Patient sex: M
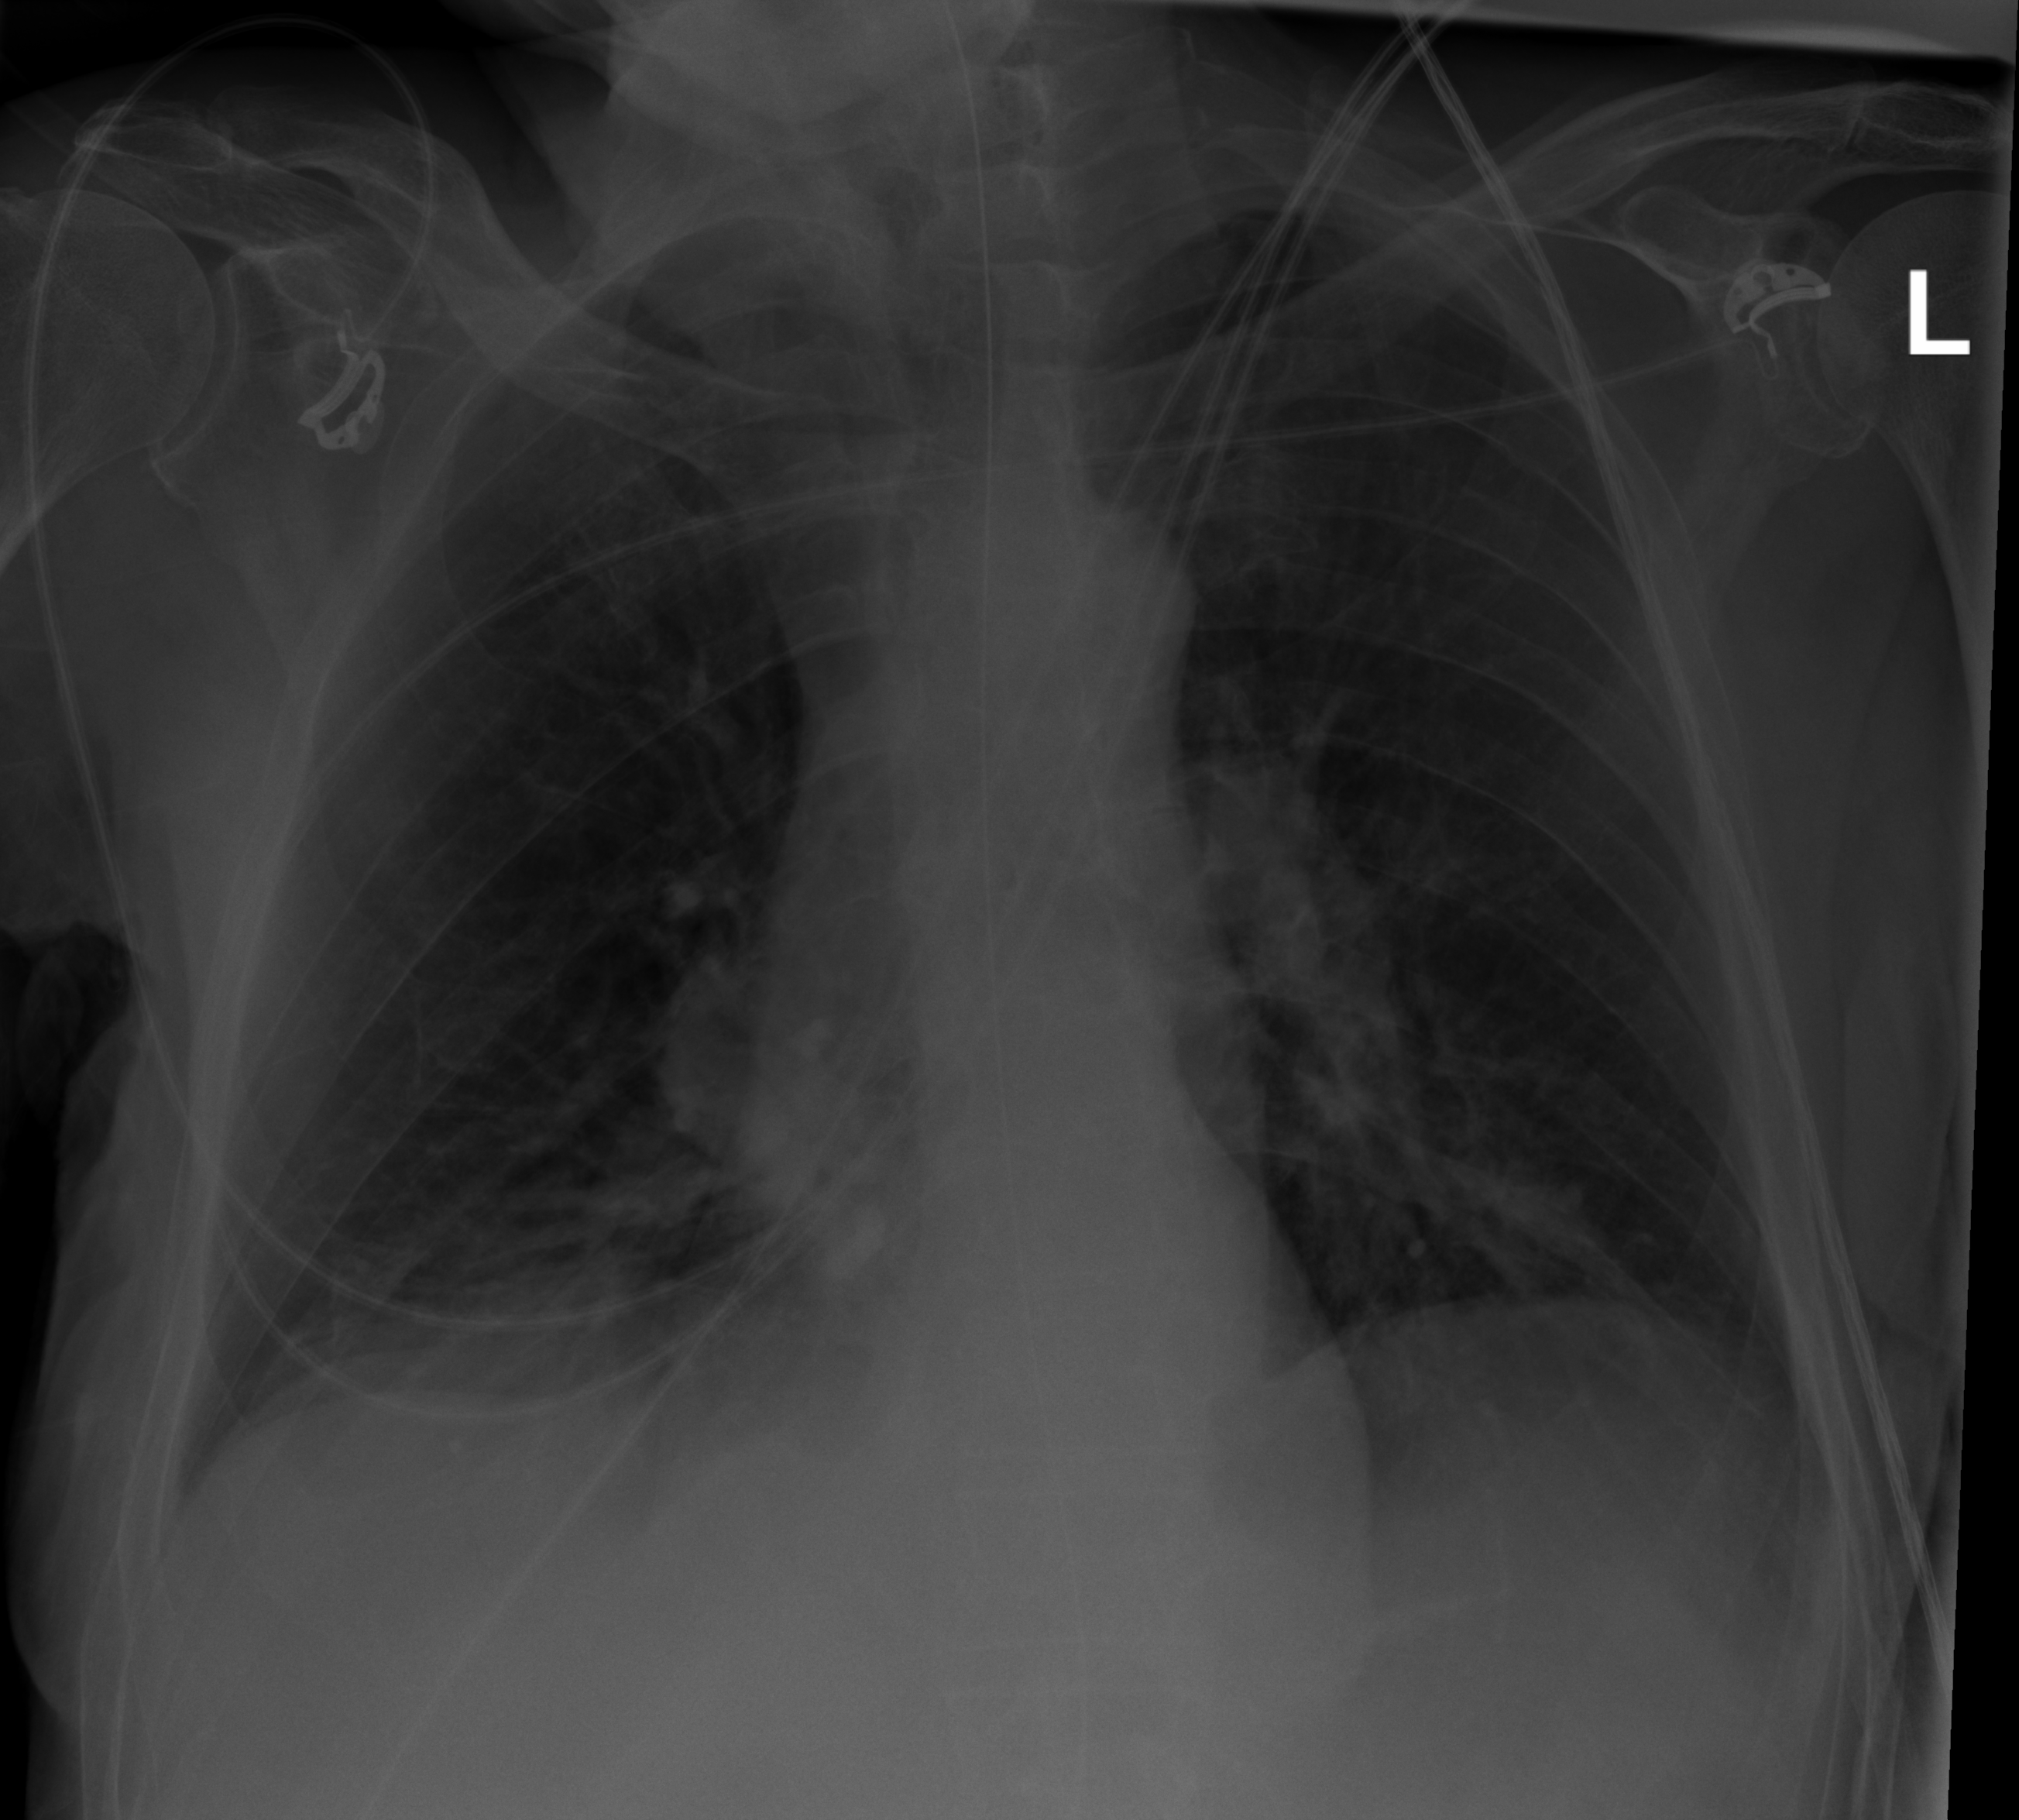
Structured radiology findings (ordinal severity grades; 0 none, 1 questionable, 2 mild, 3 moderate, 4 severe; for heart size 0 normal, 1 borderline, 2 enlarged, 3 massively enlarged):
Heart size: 0
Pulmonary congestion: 0
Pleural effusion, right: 0
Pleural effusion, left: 0
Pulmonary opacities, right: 0
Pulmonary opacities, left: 0
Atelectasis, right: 2
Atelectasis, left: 2